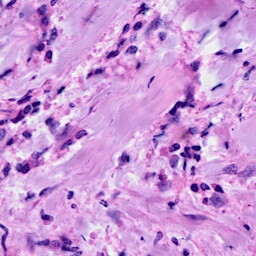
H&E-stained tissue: Breast